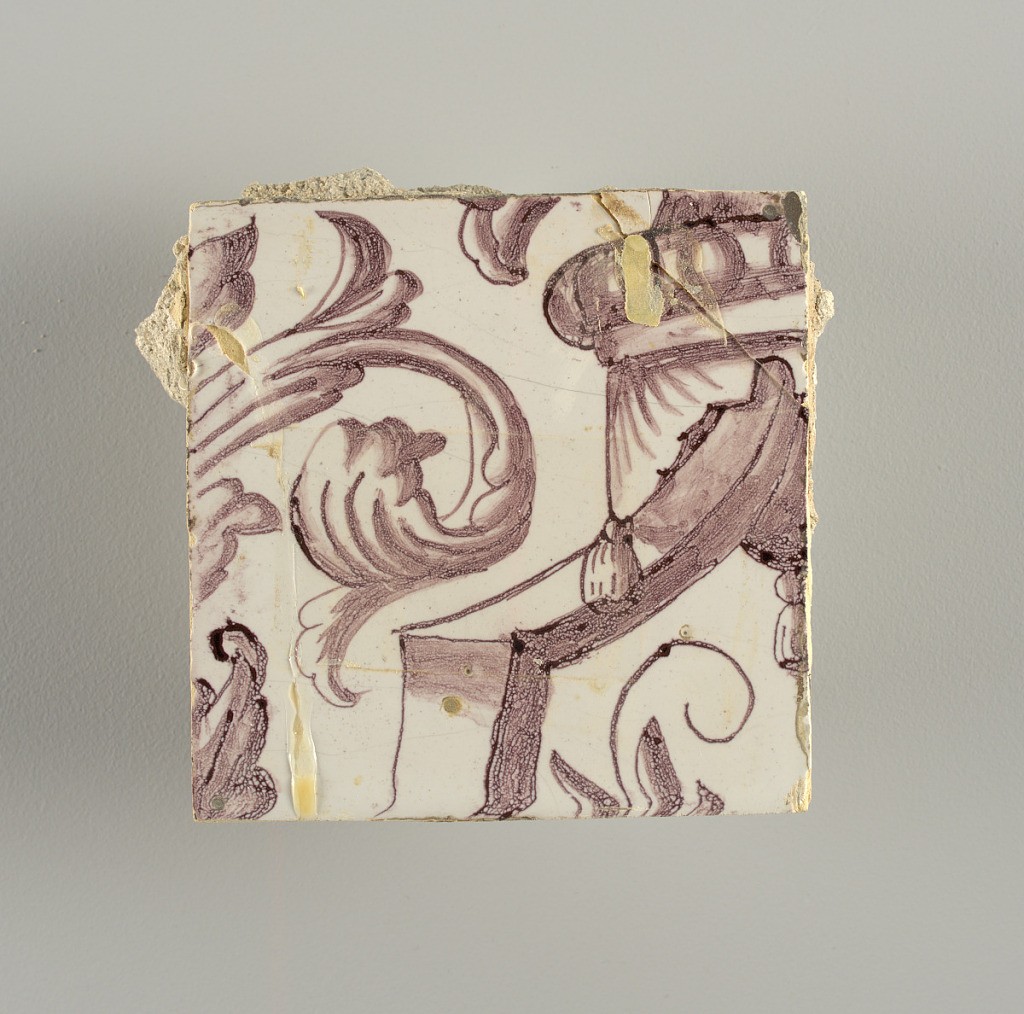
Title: Wall facing
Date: ca. 1725
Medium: Tin-glazed earthenware, underglaze
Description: Horizontal rectangle.  Thirty-seven tiles wide and twenty-one high with opening for door or window nineteen and one-half tiles high and twelve wide.  To left and right of opening, centered canopy above. Left, woman representing Hope, right, a sculputure urn.  Centered above opening, a mascaron.  Arabesque design of foliage.